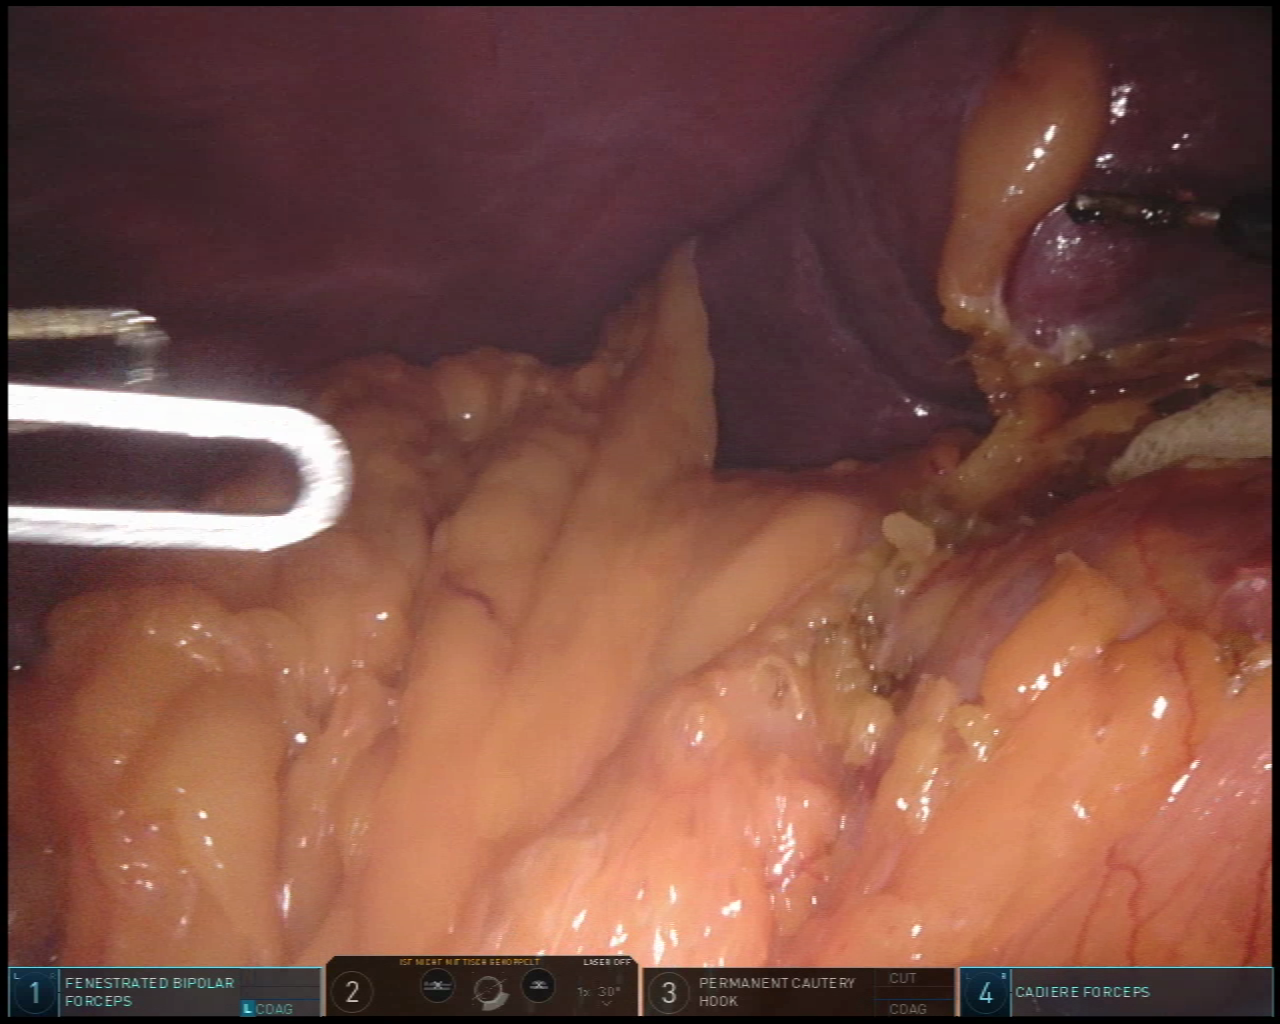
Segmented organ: abdominal_wall
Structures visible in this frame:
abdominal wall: yes
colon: yes
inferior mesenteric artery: no
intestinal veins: no
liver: no
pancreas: no
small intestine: no
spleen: yes
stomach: no
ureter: no
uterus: no
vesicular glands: no